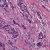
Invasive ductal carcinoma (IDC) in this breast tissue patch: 1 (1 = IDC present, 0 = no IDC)